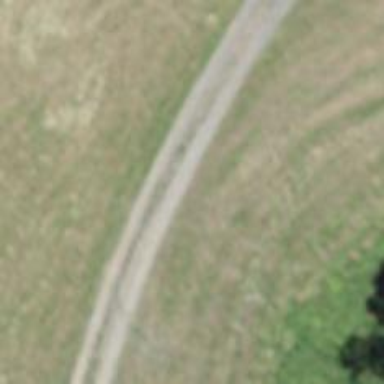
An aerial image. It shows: Unpaved track with grade2 surface.